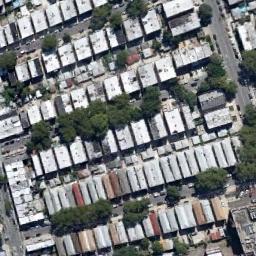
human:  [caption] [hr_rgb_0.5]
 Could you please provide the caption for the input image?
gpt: The dense residential is next to the road with some cars .

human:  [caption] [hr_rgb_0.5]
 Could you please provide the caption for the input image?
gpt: Residential areas are sparsely spaced .

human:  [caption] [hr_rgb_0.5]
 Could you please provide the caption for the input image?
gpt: A dense residential area has lots of trees and houses next to each other .

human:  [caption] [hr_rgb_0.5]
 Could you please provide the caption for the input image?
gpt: There are many roads and neatly arranged houses and trees in densely populated areas .

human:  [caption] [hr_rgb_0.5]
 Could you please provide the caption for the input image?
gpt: There are many white buildings on dense residential area .